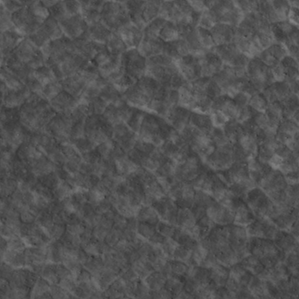
Label: non_frost